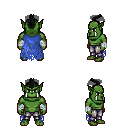
a pixel art fantasy rpg character, male body template, orc, green skin, blue tattered cape, metal pants, black short mohawk hairstyle, white cloth bandages, four views (front, back, left, right), 2x2 character sprite sheet, small pixel art, hard edges, no anti-aliasing